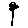
Label: flower